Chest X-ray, AP view. Patient: 56 years old, sex F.
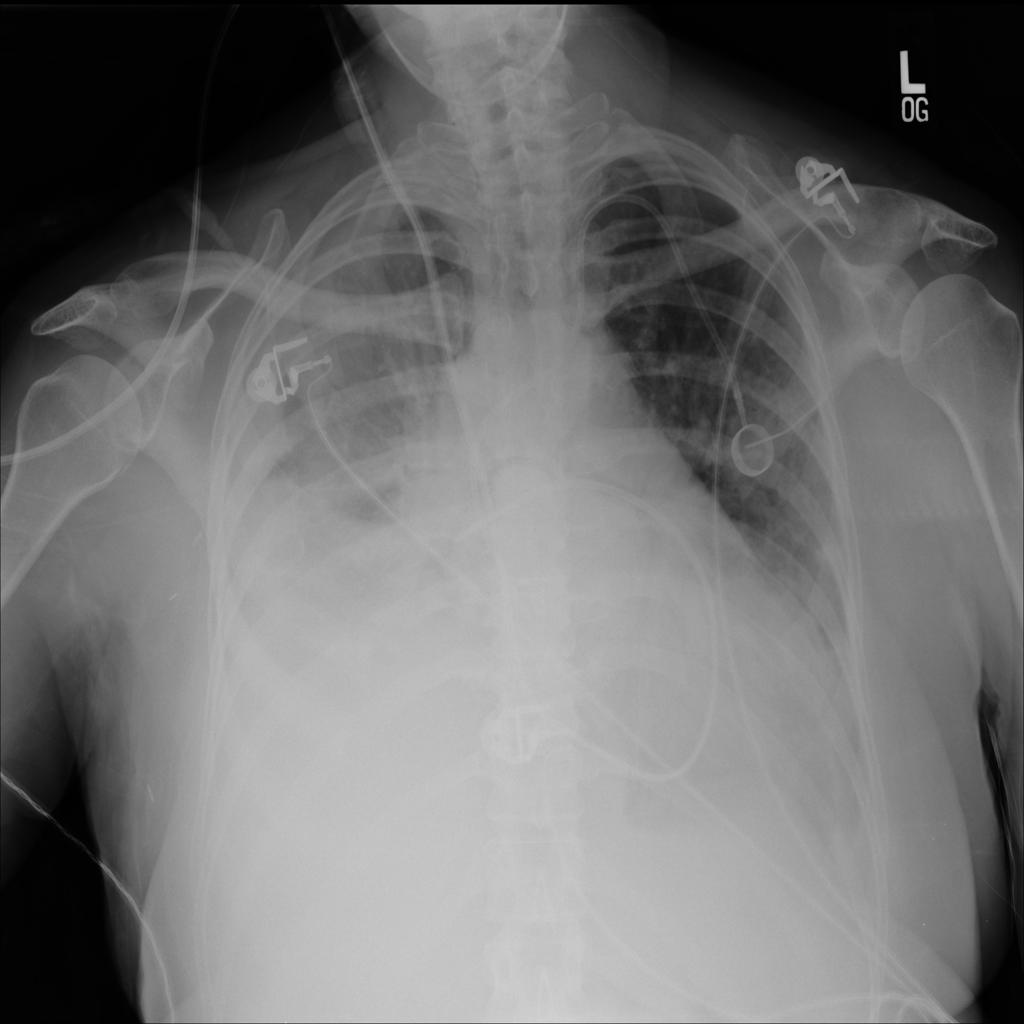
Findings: No Finding